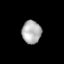
Tissue: lung
Cell type: T cells
Senescence score: 0.2399
Nuclear area (px): 441
Mean DAPI intensity: 174.084